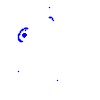
Particle: proton